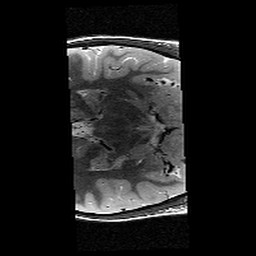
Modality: T2w
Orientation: axial
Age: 10
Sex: female
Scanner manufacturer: siemens
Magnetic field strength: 3 T
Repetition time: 9.23 s
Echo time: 0.067 s